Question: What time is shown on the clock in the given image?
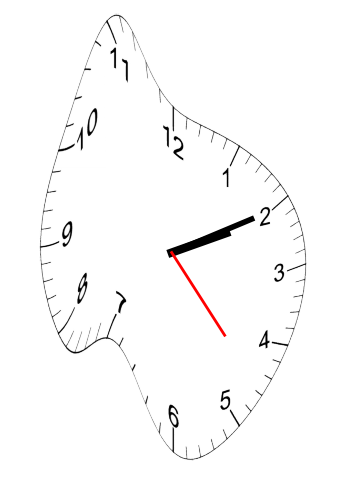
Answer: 02:10:23